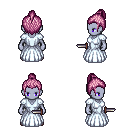
a pixel art fantasy rpg character, female body template, dark elf, purple skin, underdress, white pants, pink short topknot hairstyle, maroon shoes, dagger, four views (front, back, left, right), 2x2 character sprite sheet, small pixel art, hard edges, no anti-aliasing